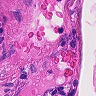
Metastatic tissue present: no